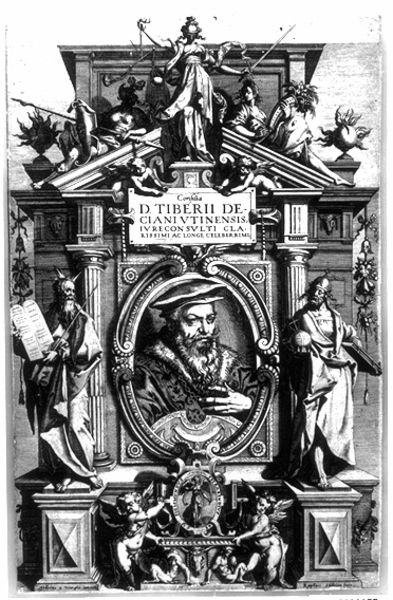
Titel: Bildnis des Sigmund Feyerabend
Künstler: Raphael I Sadeler
Institution: (Seriendruck)
Schlagwörter: dunkel, feuer, flügel, hand, mann, dreieck, menschen, finger, frau, grau, hell, hut, licht, mund, männer, nase, profil, schwarz, symbol, säule, säulen, weiss, dach, hochformat, alt, bart, kappe, mütze, architektur, augen, kragen, pelz, präsentation, rahmen, sockel, vollbart, bild, bildnis, hände, portrait, porträt, kirche, sonne, figur, mantel, gewänder, person, krone, kreis, oval, rund, rundbild, engel, engelchen, putte, putto, statue, kopfbedeckung, schrift, giebel, grafik, füsse, pilaster, figuren, bischof, tafel, spitz, inschrift, lciht, podest, eingang, waage, moses, buch, medaillon, religion, denkmal, druck, radierung, stich, titel, seite, schwarzweiß, text, kugel, kugeln, herrscher, allegorie, göttin, altar, kapitelle, namen, buchseite, deckblatt, girlanden, fries, dreiecksgiebel, wappen, sims, gerechtigkeit, skulpturen, statuen, voluten, hellgrau, teufel, kanneluren, tempel, volute, heilige, speer, basis, postament, putten, kupferstich, putti, prophet, grabmal, bezeichnung, aufsatz, monument, gebälk, justitia, aufbau, giebeö, ädikula, latein, lateinisch, ädikulamotiv, piedestal, tafeln, apostel, mose, reichsapfel, gesprengt, fortuna, zehn gebote, tabula, schrifttafeln, iustitia, tiberius, manner, reichapfel, theologie, weißi, inschirft, gesimt, feuerkugel, kenneluren, geöehrte, frontispiece, unparteiisch, iusitita